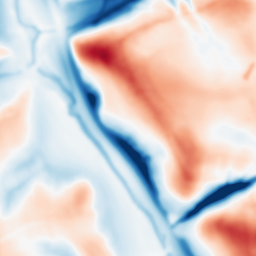
Category: multiscale
Decomposition family: dog
Decomposition parameters: sigma_low: 2
sigma_high: 20
Upsampling method: lanczos
Upsampling parameters: scale: 8
Upsampling scale: 8